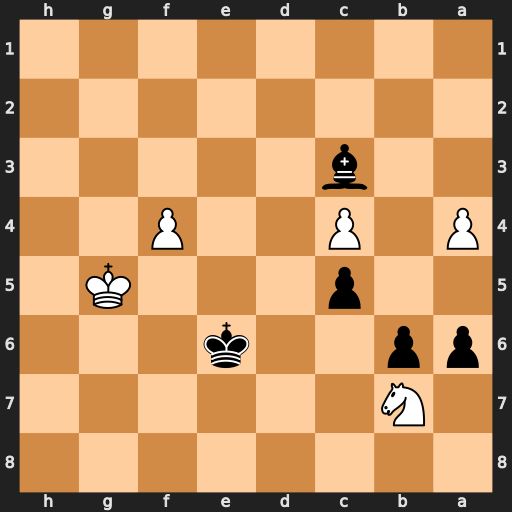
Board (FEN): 8/1N6/pp2k3/2p3K1/P1P2P2/2b5/8/8
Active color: b
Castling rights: -
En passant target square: -
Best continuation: Kd7 f5 Kc7